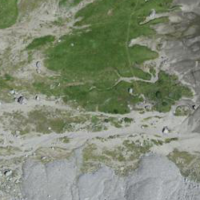
EUNIS habitat code: 26
Species observed at this site:
Marmota marmota
Gentianella campestris